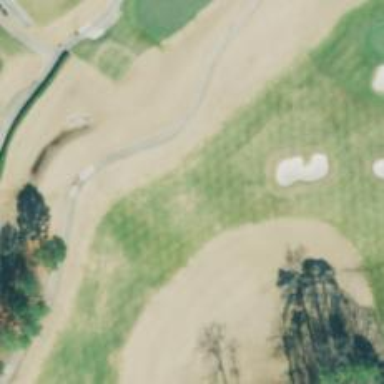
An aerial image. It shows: Golf hole.